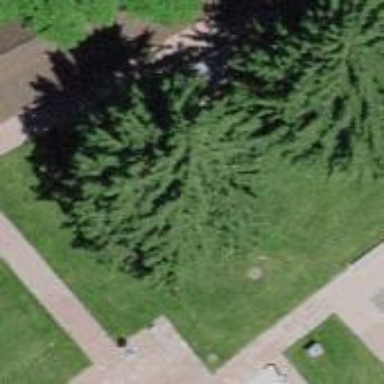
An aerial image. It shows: Evergreen tree with needle-leaved leaves.